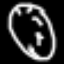
Label: clock